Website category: university
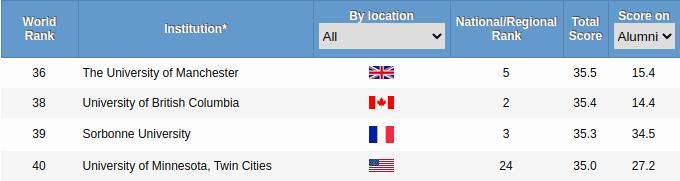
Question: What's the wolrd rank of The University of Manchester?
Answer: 36

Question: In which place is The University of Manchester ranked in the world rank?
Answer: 36

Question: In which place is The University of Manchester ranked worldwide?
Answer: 36

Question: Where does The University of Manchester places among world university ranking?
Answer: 36

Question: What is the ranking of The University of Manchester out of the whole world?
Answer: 36

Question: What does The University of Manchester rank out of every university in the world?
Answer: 36

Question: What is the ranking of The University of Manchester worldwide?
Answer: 36

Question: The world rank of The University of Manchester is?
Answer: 36

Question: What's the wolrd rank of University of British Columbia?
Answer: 38

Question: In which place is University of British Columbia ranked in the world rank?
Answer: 38

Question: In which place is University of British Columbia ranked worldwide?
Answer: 38

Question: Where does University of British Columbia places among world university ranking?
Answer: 38

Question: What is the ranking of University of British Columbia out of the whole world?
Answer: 38

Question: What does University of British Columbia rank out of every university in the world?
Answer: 38

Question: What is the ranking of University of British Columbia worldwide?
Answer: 38

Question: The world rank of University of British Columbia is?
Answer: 38

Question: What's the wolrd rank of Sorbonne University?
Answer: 39

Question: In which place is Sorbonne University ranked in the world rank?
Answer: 39

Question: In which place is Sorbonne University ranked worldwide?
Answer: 39

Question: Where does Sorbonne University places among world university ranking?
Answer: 39

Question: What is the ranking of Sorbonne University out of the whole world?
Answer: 39

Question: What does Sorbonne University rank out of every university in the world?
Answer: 39

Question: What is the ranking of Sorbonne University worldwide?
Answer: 39

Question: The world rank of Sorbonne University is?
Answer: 39

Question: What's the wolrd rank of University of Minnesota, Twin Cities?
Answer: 40

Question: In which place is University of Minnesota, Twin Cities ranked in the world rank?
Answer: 40

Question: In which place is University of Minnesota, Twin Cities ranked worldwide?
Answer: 40

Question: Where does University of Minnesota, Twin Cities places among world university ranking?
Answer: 40

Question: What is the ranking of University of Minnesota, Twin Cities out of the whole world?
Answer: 40

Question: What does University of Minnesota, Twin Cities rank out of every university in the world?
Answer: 40

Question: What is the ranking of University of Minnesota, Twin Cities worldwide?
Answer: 40

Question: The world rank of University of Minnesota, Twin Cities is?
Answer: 40

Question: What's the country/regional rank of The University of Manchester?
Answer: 5

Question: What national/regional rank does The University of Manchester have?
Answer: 5

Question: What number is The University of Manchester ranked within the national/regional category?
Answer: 5

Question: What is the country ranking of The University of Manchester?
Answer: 5

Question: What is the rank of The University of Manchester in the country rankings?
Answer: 5

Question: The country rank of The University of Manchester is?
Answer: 5

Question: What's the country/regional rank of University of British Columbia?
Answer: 2

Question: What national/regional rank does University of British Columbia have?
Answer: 2

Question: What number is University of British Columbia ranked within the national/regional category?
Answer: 2

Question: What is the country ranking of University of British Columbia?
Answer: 2

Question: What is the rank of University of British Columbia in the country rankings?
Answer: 2

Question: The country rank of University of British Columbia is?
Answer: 2

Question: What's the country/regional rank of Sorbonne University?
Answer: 3

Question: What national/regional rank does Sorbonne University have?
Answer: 3

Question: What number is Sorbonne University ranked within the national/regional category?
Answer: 3

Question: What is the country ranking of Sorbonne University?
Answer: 3

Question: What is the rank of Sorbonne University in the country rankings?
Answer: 3

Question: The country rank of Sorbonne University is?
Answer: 3

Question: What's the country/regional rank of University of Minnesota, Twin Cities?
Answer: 24

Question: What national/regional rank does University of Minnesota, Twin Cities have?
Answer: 24

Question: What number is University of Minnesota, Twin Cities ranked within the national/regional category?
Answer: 24

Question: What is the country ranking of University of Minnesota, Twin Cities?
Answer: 24

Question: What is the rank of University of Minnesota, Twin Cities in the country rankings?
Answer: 24

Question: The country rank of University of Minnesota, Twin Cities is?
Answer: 24

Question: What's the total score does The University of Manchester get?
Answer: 35.5

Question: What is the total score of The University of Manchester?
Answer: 35.5

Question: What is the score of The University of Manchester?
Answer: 35.5

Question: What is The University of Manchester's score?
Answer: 35.5

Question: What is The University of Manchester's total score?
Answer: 35.5

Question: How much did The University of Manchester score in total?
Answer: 35.5

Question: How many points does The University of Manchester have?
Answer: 35.5

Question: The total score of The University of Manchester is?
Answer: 35.5